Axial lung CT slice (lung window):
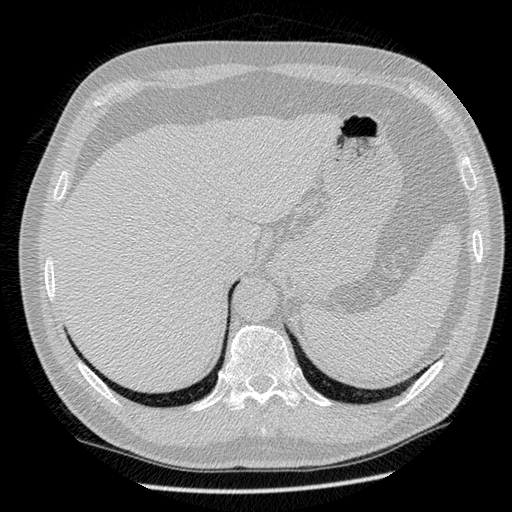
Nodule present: no